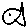
Label: fish